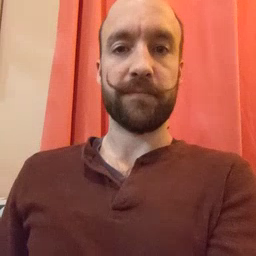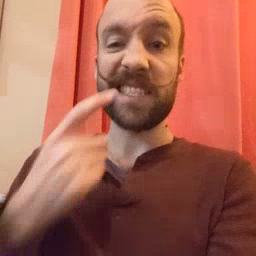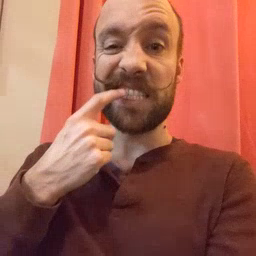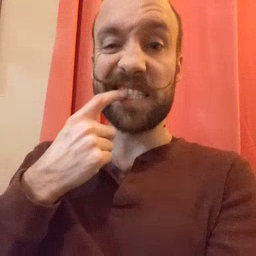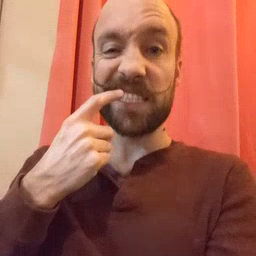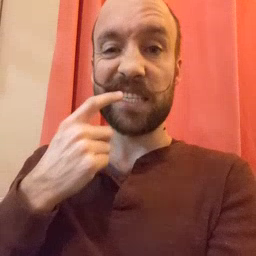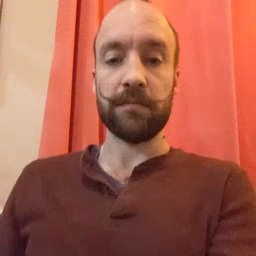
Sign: tooth